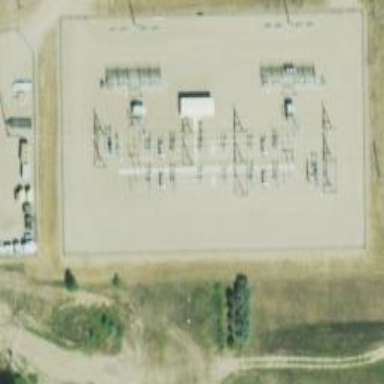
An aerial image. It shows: Switch used for power control.